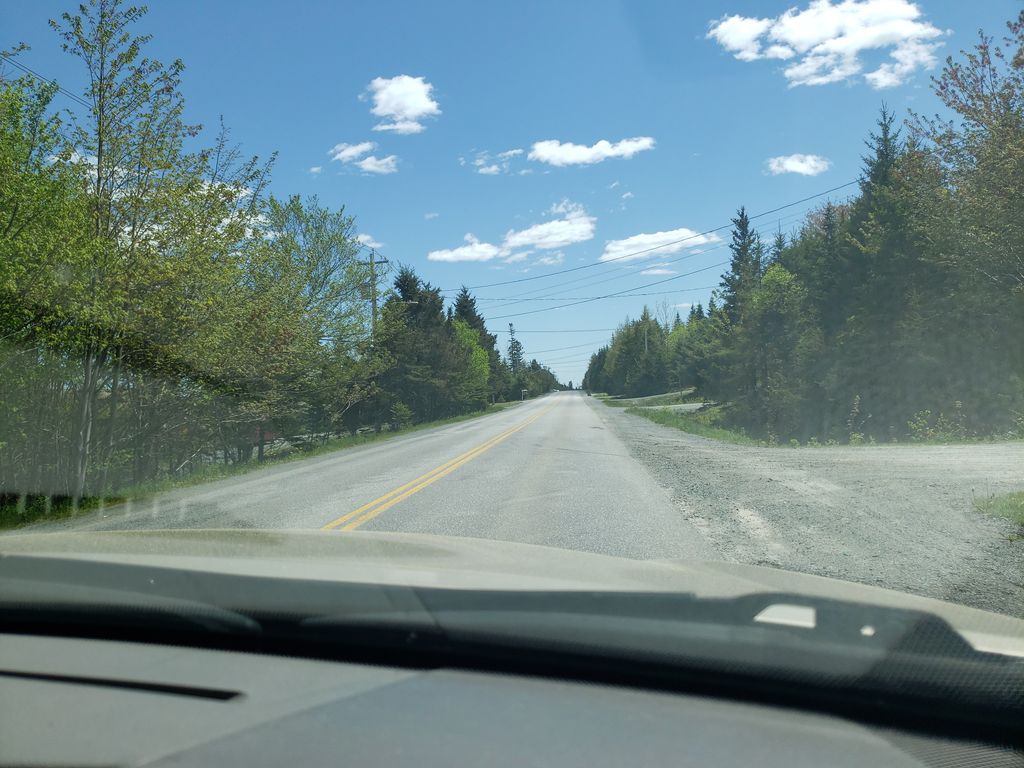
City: halifax